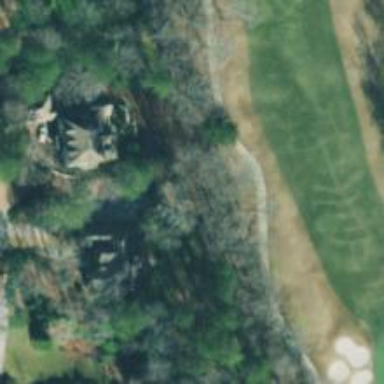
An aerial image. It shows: Service road used as golf cart path.